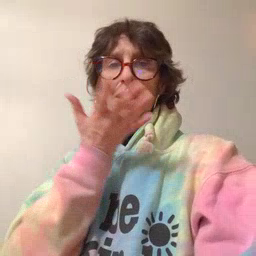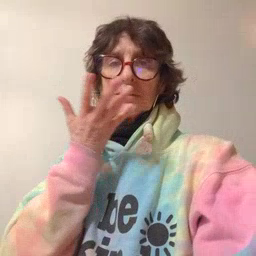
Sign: grass